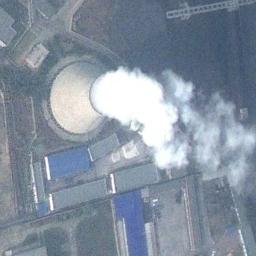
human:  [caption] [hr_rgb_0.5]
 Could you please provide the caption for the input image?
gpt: Many buildings are near the thermal power station .

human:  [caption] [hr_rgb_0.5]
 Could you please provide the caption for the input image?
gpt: The thermal power station is on the grass next to some buildings with white mist above .

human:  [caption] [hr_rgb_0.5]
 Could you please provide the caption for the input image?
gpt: In the thermal power station there are neatly planned factories and good greening, and there is a cooling tower that emits steam .

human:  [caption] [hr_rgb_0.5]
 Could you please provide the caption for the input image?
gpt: There are two thermal power stations, and the right one is emitting smoke .

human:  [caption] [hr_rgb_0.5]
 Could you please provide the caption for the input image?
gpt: There are some buildings and a chimney on the thermal power station .